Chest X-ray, PA view. Patient: 62 years old, sex M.
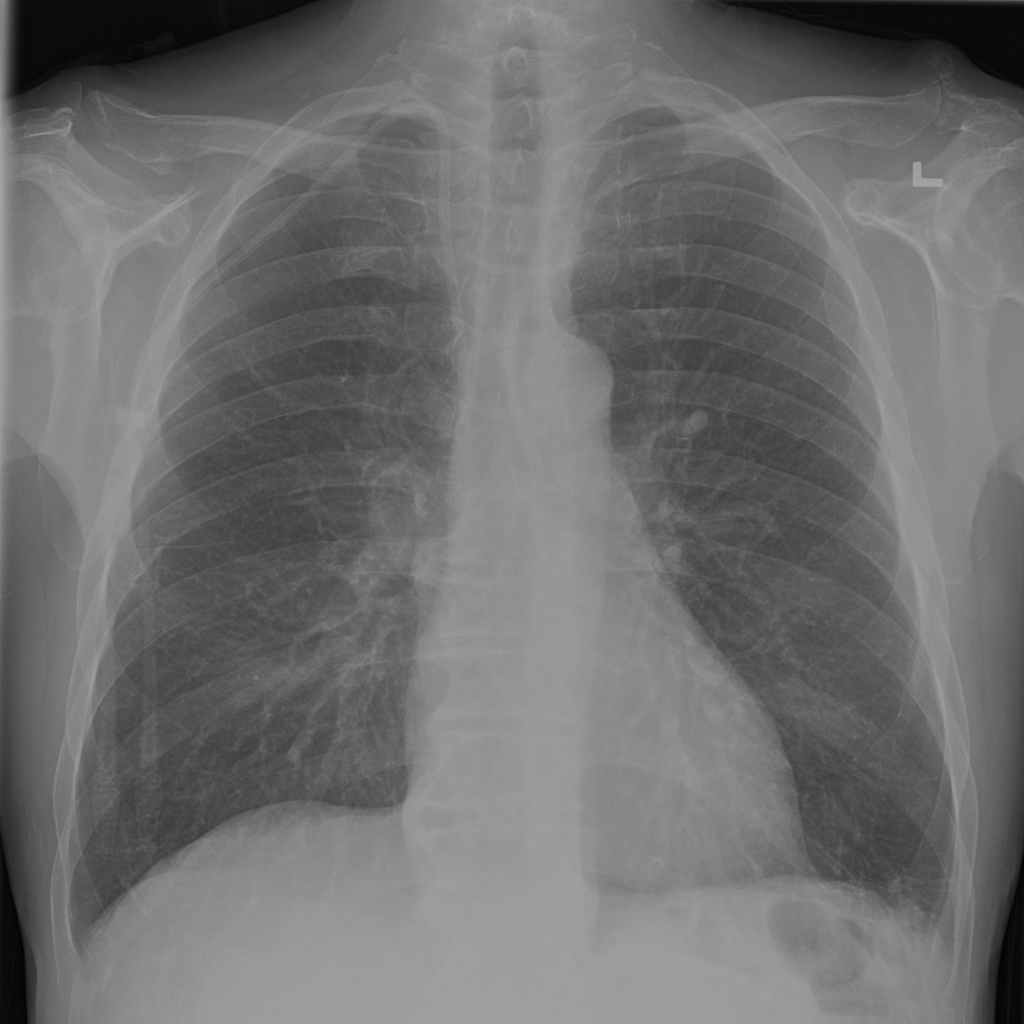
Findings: Emphysema